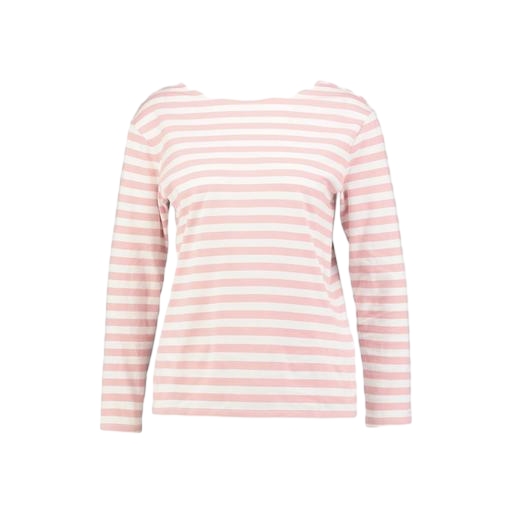
pink british boat neck tee, pink long sleeve boat neck tee, white long-sleeved striped top, white background